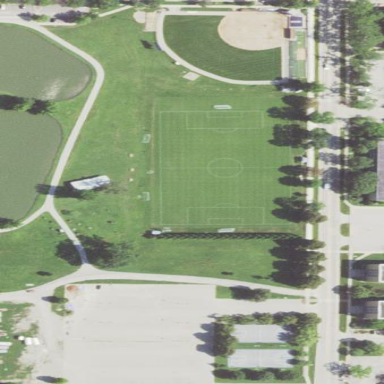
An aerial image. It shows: Soccer pitch for leisure land activities.